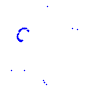
Particle: kaon